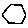
Label: hexagon